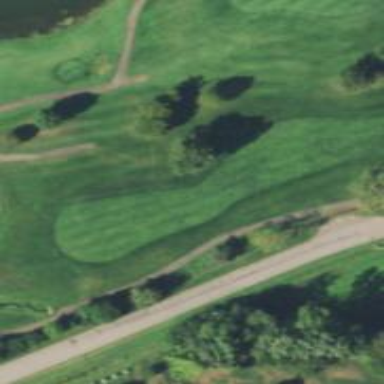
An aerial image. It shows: Golf hole.